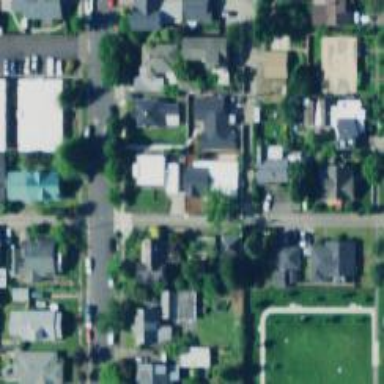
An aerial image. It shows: Alleyway designated as service road.